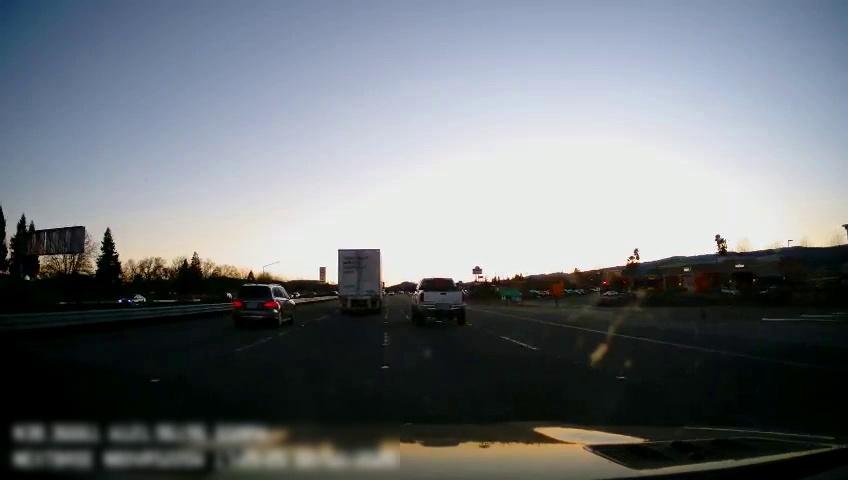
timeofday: Dusk/Dawn/Twilight
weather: Cloudy
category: Drivable Space
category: Vehicles | Car
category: Vehicles | SUV
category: Vehicles | Truck
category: Vehicles | Car
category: Vehicles | Truck
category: Lanes | Current Lane
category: Lanes | Current Lane
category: Lanes | Alternate Lane
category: Lanes | Alternate Lane